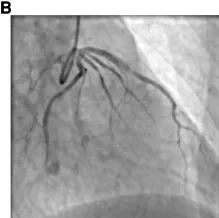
(B) Stenosis is relieved by intracoronary injection of nitroglycerin.
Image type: radiology (x_ray)